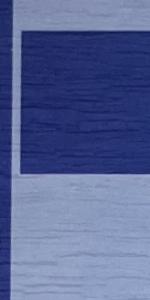
Label: Empty